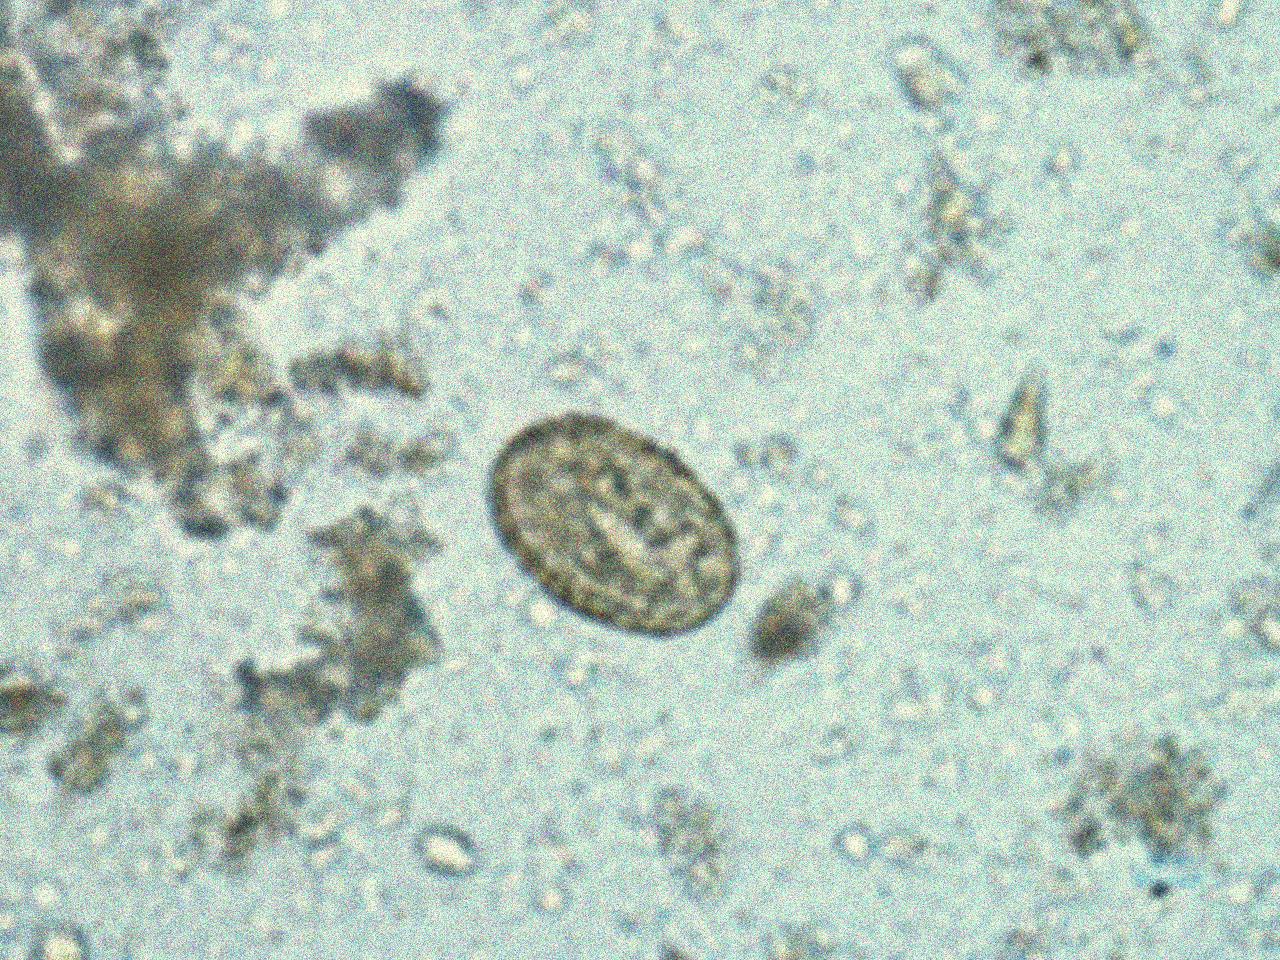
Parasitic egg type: Ascaris lumbricoides